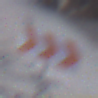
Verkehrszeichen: RichtungstafelnInKurvenGrossLinks
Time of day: SunriseSunset
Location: Outdoor (Suburban)
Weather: PartlyCloudy
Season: NotSpecified
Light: Natural